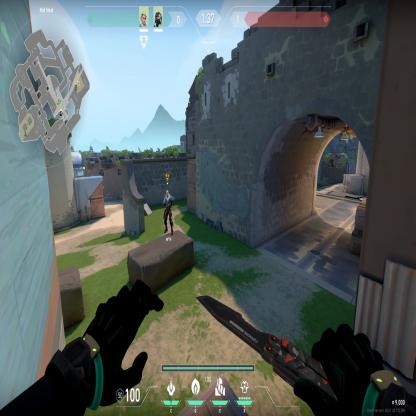
Label: teammate